Brain MRI, t1w sequence, axial 2D slice.
Patient: age 31, sex M, weight 80 kg, height 1.78 m
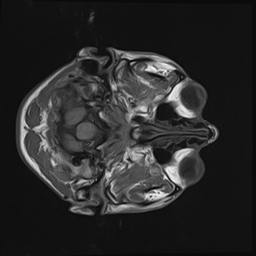